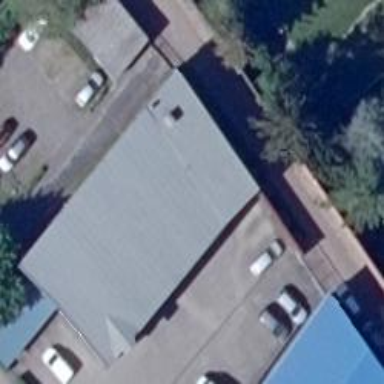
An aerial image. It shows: Car repair shop.